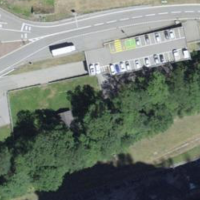
EUNIS habitat code: 55
Species observed at this site:
Corvus corax
Motacilla alba